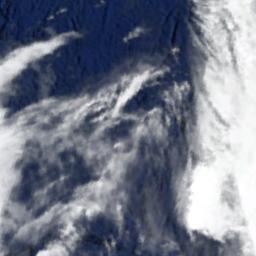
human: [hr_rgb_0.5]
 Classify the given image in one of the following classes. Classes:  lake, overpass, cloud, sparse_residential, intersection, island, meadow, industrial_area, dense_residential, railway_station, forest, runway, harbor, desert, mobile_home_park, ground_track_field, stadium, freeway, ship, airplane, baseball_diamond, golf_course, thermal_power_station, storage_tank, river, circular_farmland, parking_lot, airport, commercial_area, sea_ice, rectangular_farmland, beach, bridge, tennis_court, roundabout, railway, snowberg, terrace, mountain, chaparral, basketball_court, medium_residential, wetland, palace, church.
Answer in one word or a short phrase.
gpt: cloud